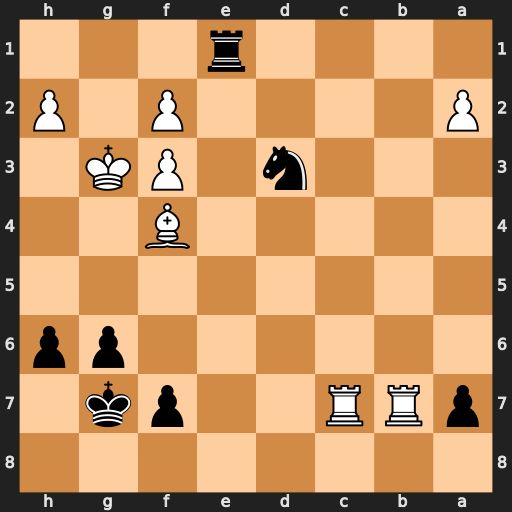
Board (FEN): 8/pRR2pk1/6pp/8/5B2/3n1PK1/P4P1P/4r3
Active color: b
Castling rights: -
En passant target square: -
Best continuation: Rg1+ Kh4 g5+ Bxg5 hxg5+ Kh5 Nf4#